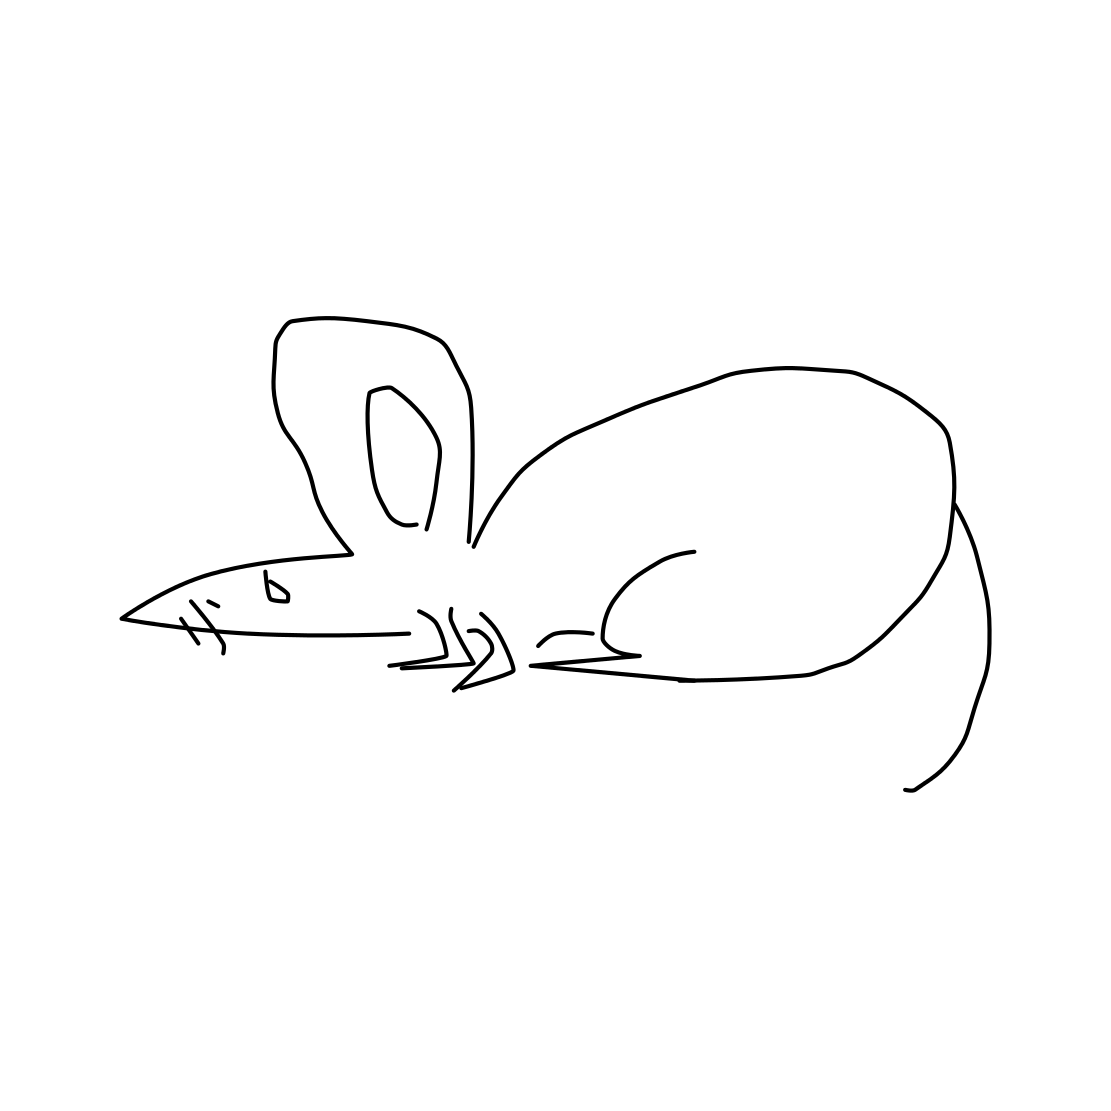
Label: mouse (animal)